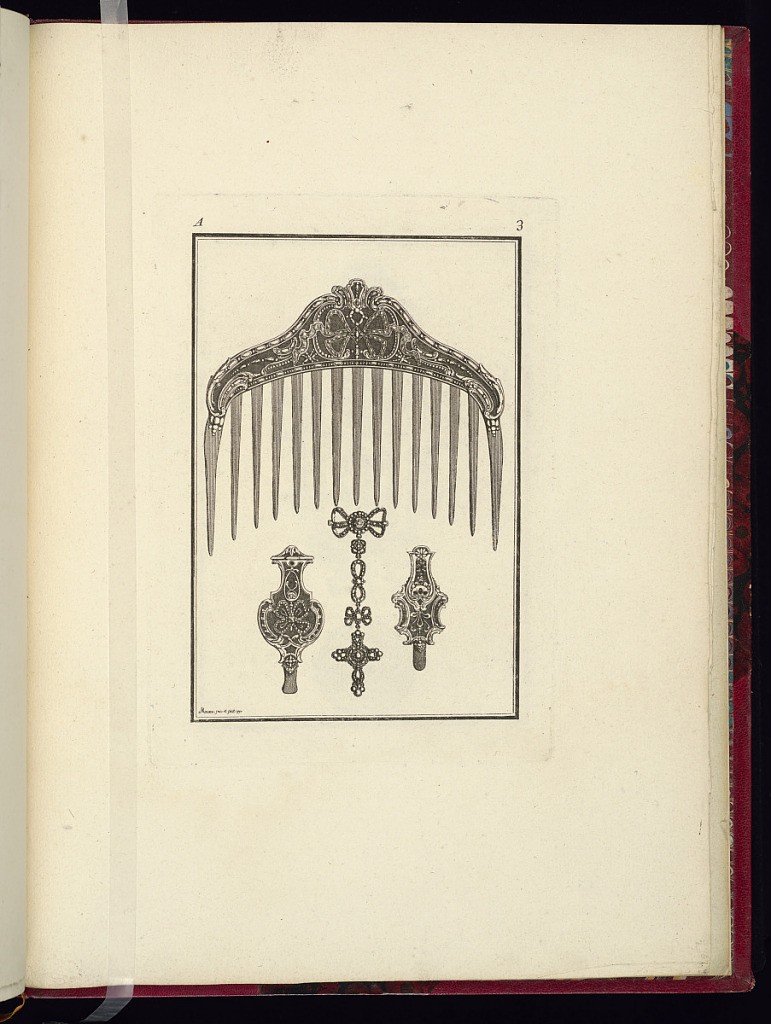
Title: Hair Ornament and Jewelry Designs
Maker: Pierre Moreau, French, 1722 – 1798
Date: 1771
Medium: Etching and engraving on laid paper
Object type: Print
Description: Within a double-lined frame, in the upper half, a design for a toothed hair ornament or comb. The top is decorated with a bow design in the center within a frame ornamented with gadrooning, palmette, fleurons, and acanthus leaves. In the lower half three designs for hair jewelry, decorated with ‘rocaille' scrolls, bows, a cross, palmettes, acanthus leaves, and fleurons. The plate is signed, numbered, and dated.